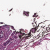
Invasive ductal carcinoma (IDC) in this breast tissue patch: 0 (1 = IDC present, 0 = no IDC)